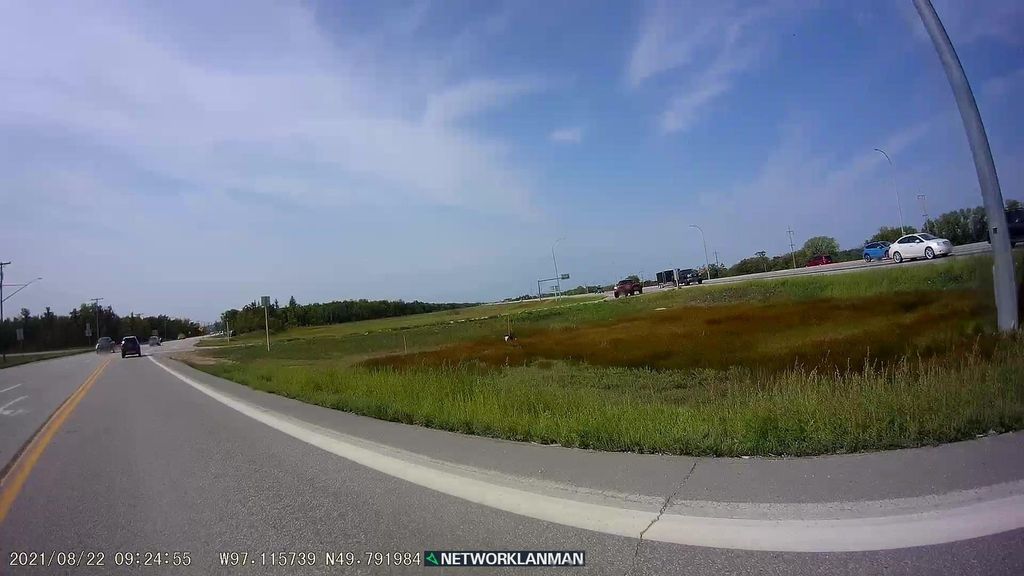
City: winnipeg